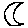
Label: moon